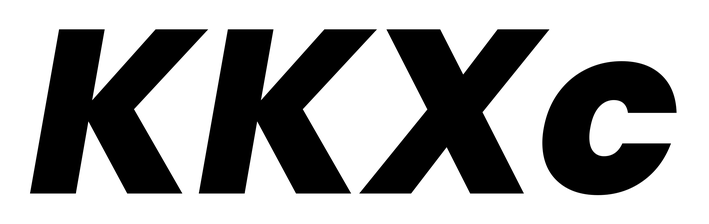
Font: Poppins-ExtraBoldItalic